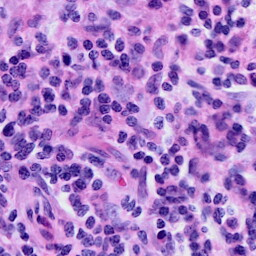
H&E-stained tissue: Cervix